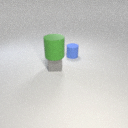
small gray rubber cube below large green rubber cylinder